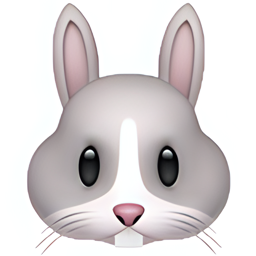
Name: rabbit face
Emoji: 🐰
Group: Animals & Nature
Sub-group: animal-mammal